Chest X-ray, PA view. Patient: 18 years old, sex F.
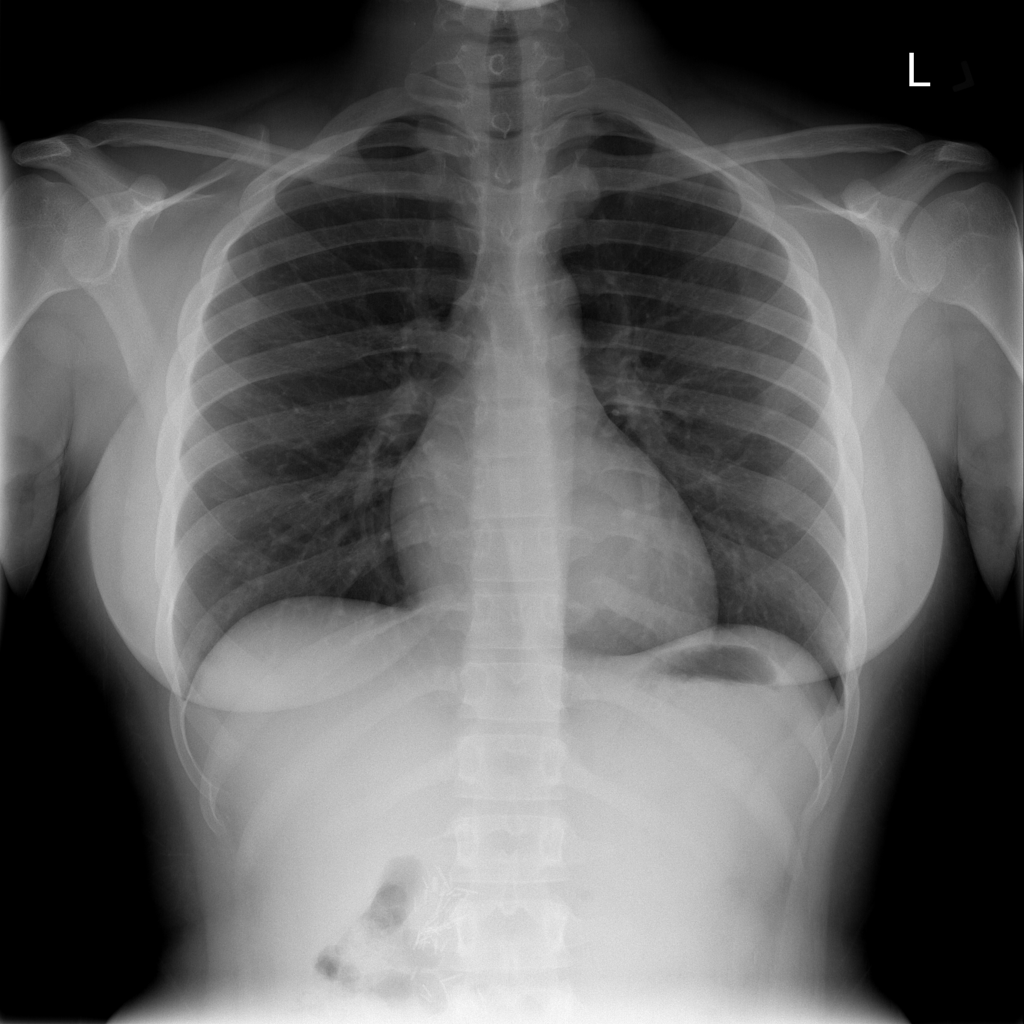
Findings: No Finding